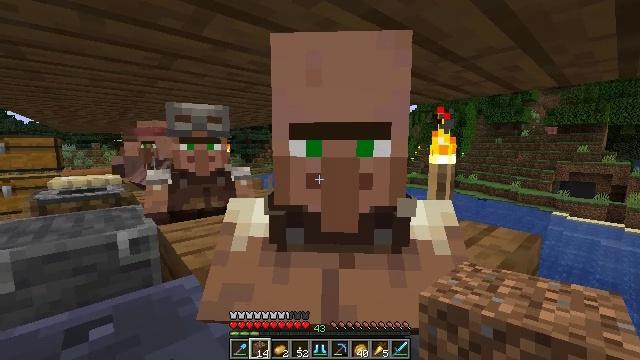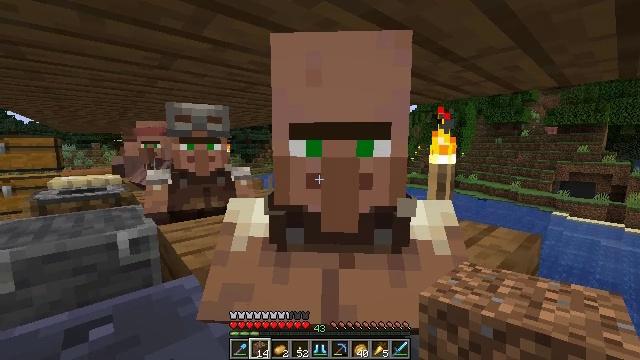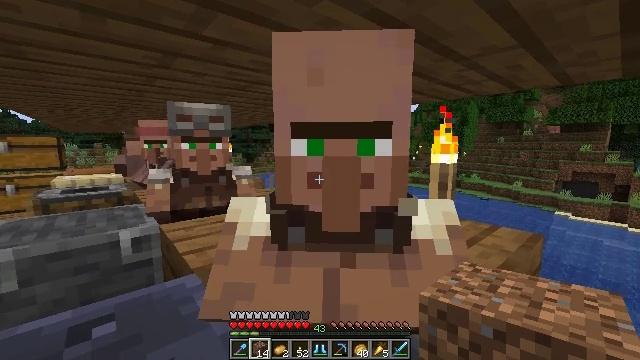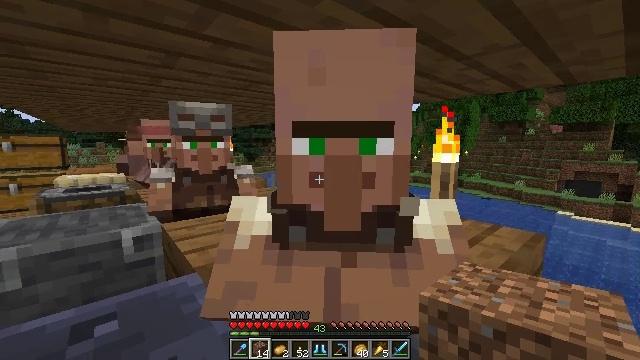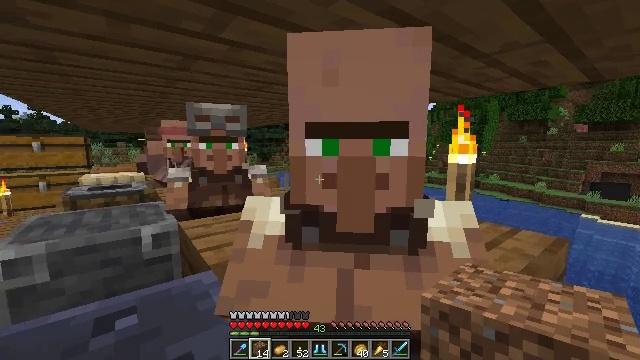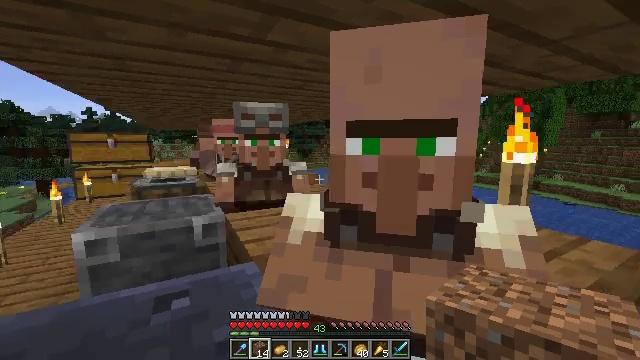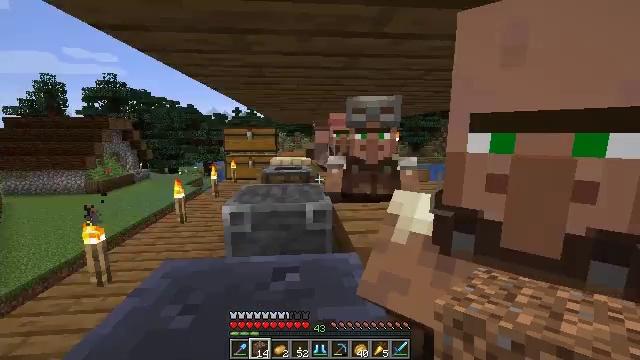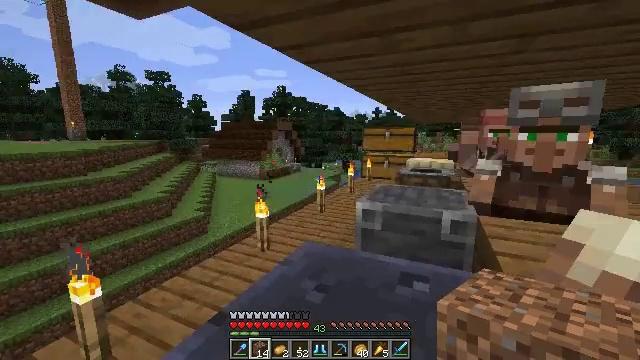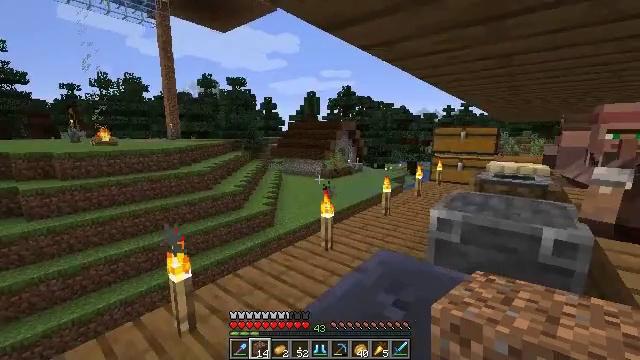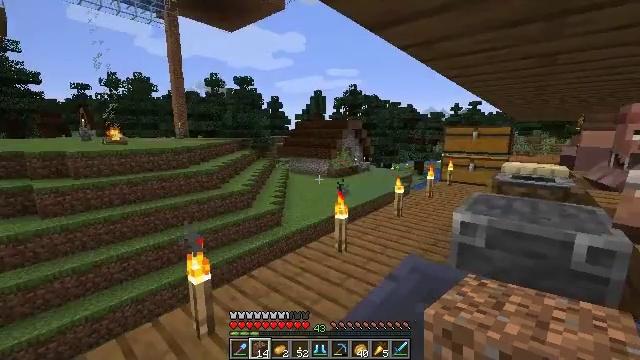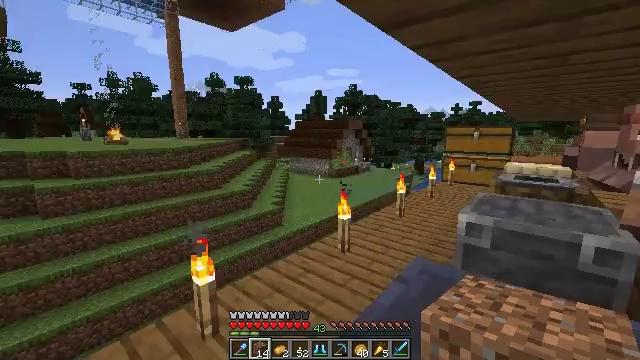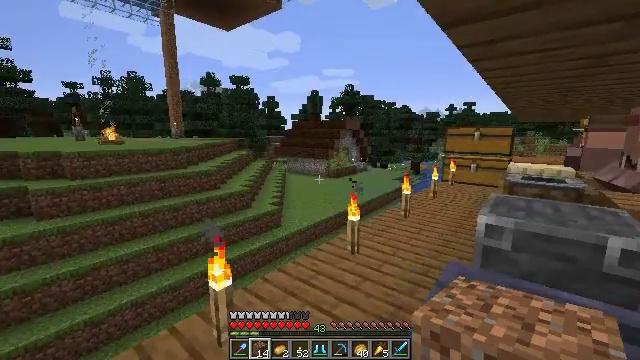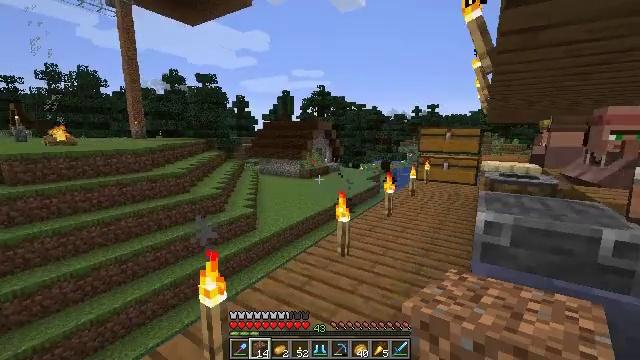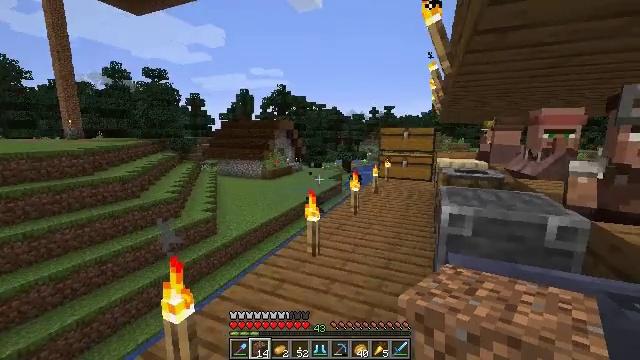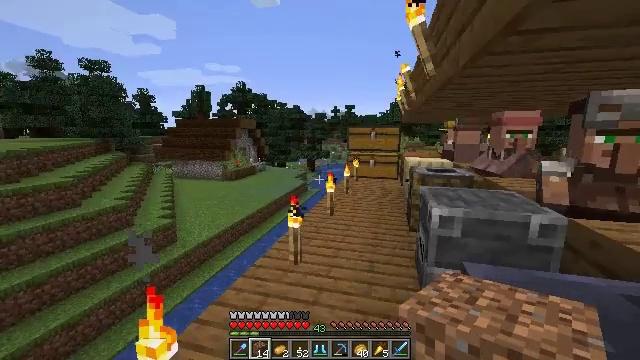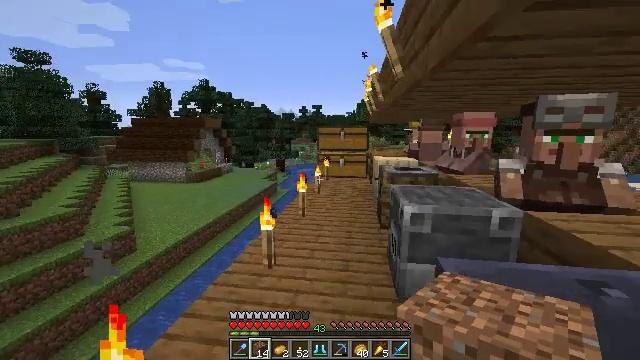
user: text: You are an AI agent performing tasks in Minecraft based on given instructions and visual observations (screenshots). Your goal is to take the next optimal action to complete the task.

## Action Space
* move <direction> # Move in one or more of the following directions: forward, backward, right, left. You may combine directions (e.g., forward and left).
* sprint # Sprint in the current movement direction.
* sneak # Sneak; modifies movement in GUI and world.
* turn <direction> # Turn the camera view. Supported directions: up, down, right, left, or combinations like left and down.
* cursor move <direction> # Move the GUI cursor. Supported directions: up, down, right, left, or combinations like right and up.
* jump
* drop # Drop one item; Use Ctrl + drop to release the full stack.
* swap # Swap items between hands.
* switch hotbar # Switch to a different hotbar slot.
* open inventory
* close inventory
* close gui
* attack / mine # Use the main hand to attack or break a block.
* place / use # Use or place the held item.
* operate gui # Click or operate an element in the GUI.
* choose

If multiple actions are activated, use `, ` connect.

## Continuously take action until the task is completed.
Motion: motion action
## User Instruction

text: Get a golden carrot crafted with gold nuggets and a carrot.
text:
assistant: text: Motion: no_op
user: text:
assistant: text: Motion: no_op
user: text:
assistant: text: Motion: no_op
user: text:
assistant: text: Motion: move forward, turn left
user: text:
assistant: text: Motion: move forward, turn left
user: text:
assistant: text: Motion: move forward, turn left and down
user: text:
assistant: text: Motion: move forward, turn left
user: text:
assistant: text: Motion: move forward and move left, turn left
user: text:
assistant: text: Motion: move left, turn left
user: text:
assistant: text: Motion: move left
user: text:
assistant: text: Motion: move forward and move left, turn right
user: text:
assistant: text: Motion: move forward and move left, turn right
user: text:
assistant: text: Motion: move forward and move left, turn right
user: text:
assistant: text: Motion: move forward and move left, turn right
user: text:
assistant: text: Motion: move forward, turn right
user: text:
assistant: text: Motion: move forward, turn right
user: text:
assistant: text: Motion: move forward, turn right
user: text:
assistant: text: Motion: move forward, sprint
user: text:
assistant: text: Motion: move forward, sprint
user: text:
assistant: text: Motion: move forward, sprint
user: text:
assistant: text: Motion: move forward, sprint, turn left
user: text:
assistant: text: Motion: move forward
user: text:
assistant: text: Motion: move forward
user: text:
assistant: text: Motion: move forward, sprint
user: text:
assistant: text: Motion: move forward, sprint
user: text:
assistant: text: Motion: move forward, sprint
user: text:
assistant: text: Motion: move forward
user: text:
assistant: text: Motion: move forward
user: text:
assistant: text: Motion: move forward
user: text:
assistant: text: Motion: move forward